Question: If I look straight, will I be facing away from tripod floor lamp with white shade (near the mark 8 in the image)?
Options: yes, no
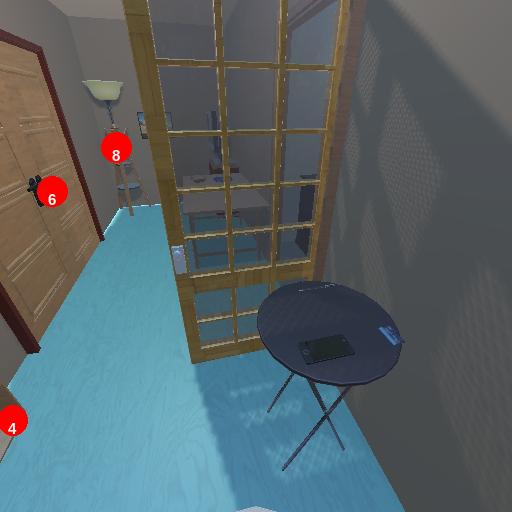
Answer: yes